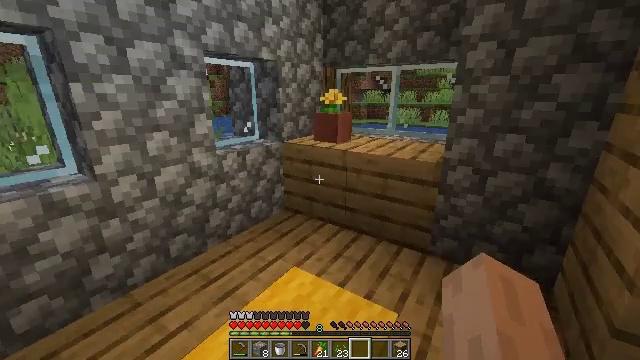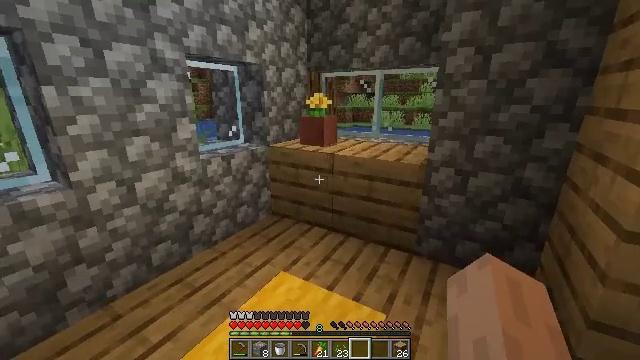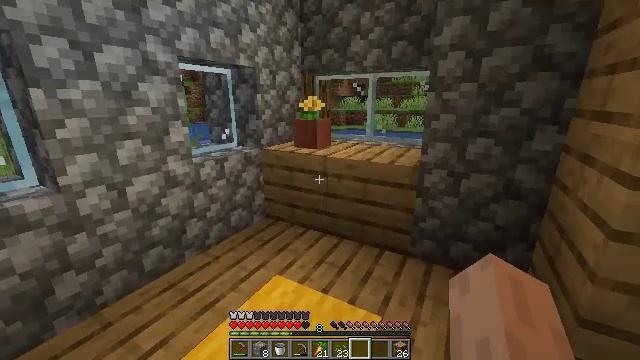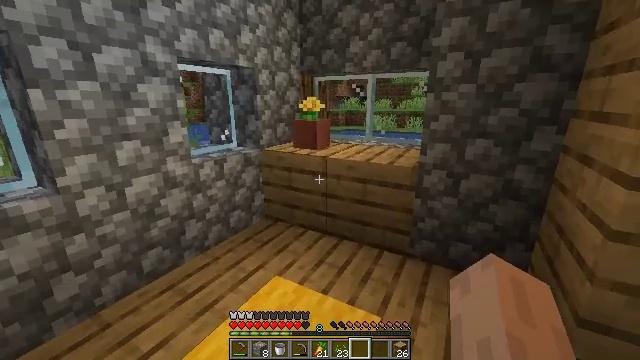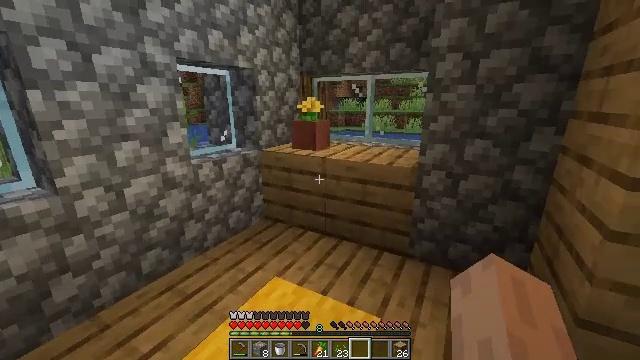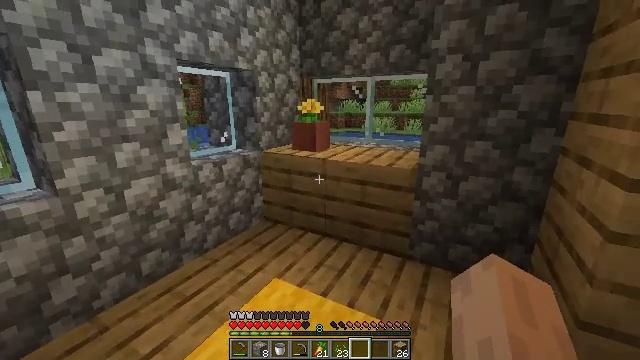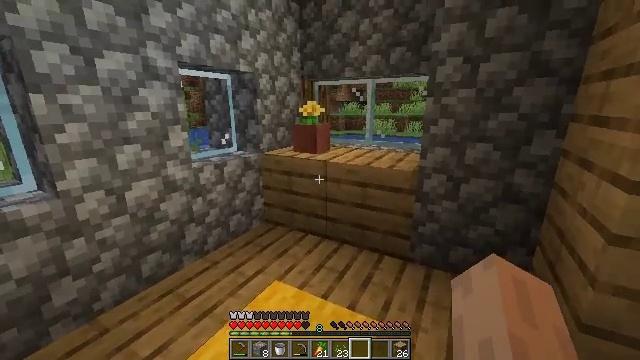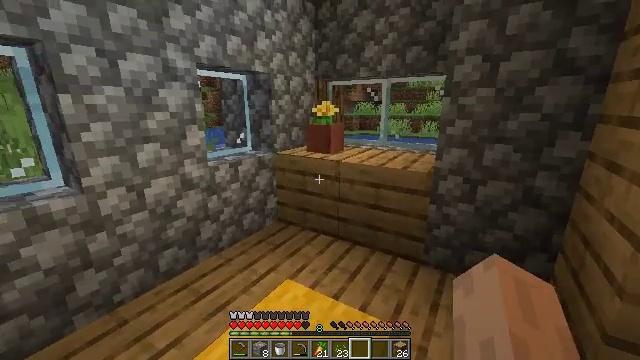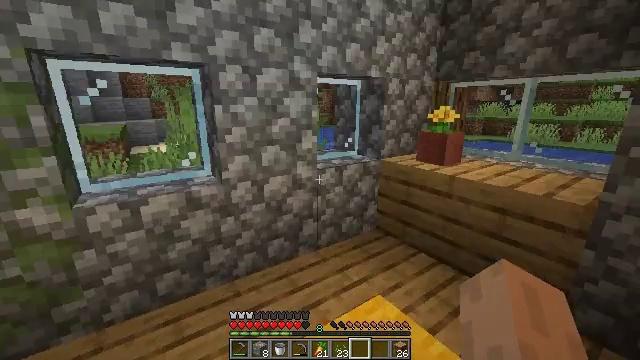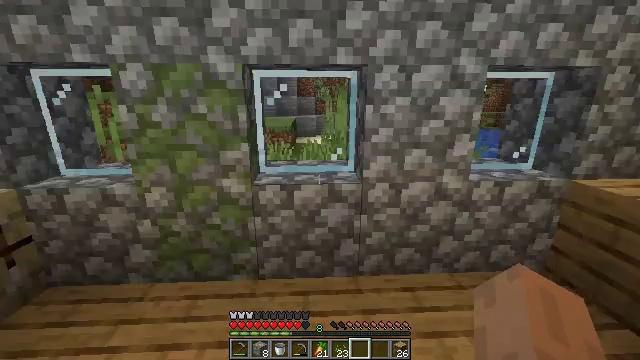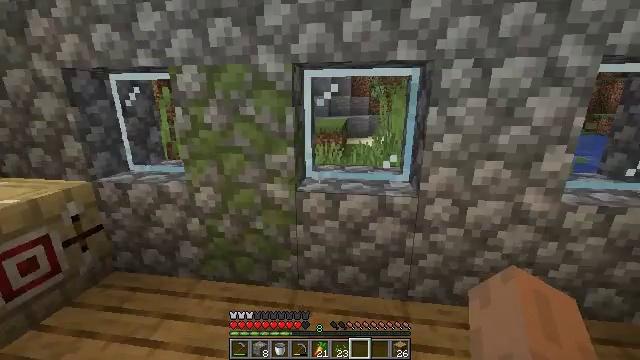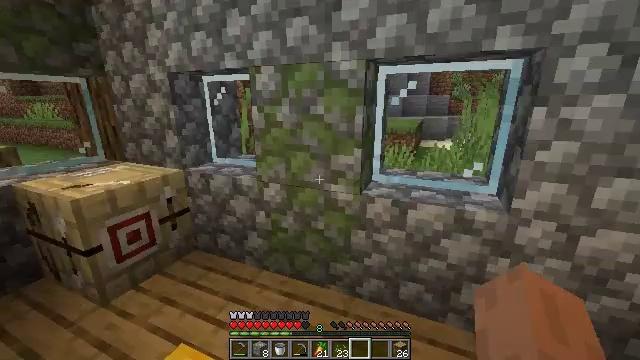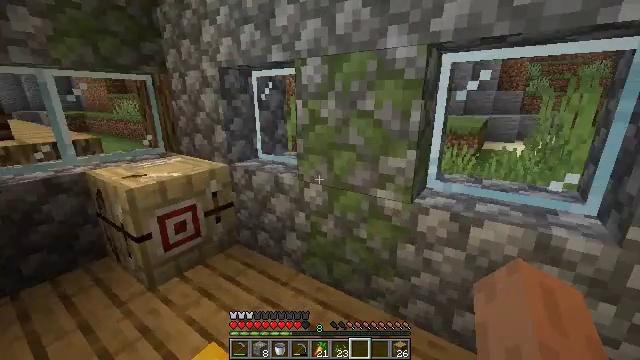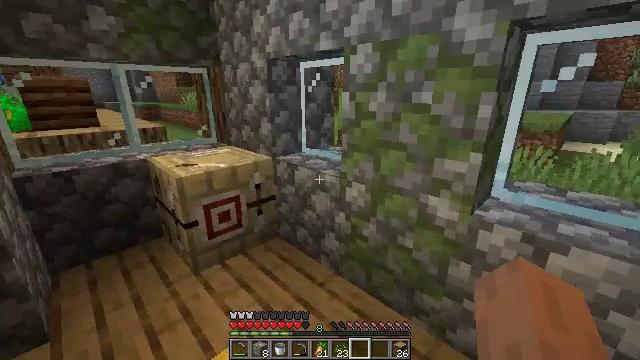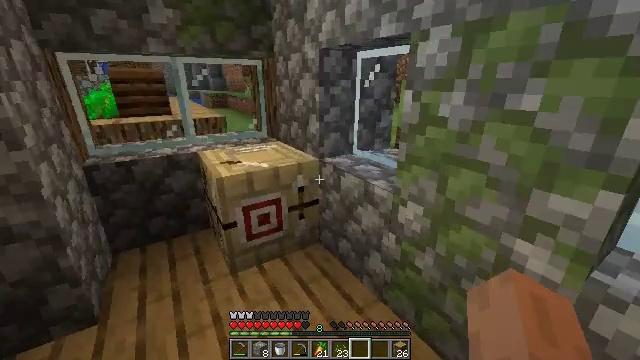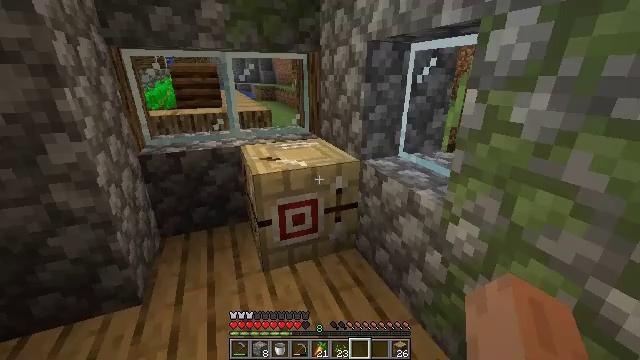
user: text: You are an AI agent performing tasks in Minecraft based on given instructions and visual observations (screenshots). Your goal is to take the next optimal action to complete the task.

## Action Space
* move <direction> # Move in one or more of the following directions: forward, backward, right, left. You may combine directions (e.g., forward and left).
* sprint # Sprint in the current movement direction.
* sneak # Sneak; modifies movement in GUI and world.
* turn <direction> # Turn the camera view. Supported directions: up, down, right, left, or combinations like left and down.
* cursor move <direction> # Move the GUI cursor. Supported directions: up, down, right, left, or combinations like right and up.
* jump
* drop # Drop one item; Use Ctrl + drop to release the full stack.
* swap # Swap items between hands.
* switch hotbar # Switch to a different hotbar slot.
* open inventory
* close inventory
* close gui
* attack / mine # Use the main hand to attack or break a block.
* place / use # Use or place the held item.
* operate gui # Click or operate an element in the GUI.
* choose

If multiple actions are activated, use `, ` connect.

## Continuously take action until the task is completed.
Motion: motion action
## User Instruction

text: Destroy the bookshelf.
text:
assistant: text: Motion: turn right
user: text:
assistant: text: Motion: turn right
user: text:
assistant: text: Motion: no_op
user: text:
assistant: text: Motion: no_op
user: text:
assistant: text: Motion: no_op
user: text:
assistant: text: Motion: no_op
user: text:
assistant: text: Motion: turn left
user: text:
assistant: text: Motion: move forward, turn left
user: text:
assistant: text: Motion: move forward, turn left
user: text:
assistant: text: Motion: move forward, turn left
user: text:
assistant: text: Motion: move forward, turn left
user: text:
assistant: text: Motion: move forward, turn left
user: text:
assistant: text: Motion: move forward, turn left and down
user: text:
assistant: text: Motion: move forward, turn left and down
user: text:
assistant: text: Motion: move forward, turn left and down
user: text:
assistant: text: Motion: move forward, turn left
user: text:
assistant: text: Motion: move forward, turn left
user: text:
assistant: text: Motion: move forward
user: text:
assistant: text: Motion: move forward
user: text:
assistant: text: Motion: move forward
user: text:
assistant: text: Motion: move forward, turn down
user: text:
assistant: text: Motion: move forward, turn left and down
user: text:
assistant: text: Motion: move forward, turn left and down, use / place
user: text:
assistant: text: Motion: use / place
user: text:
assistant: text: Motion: use / place
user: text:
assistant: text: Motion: use / place
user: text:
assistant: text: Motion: no_op
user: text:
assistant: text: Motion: no_op
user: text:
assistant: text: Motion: no_op
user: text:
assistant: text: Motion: no_op